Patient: sex F, age 70
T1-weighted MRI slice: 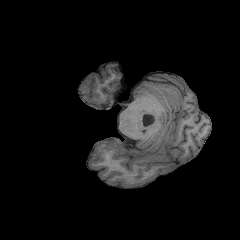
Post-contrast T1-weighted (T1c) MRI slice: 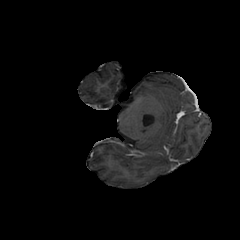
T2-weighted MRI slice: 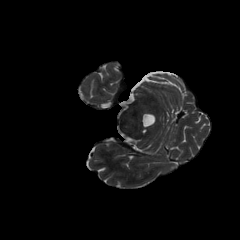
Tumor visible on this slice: no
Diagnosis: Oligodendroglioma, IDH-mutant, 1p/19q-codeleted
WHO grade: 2